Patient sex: M
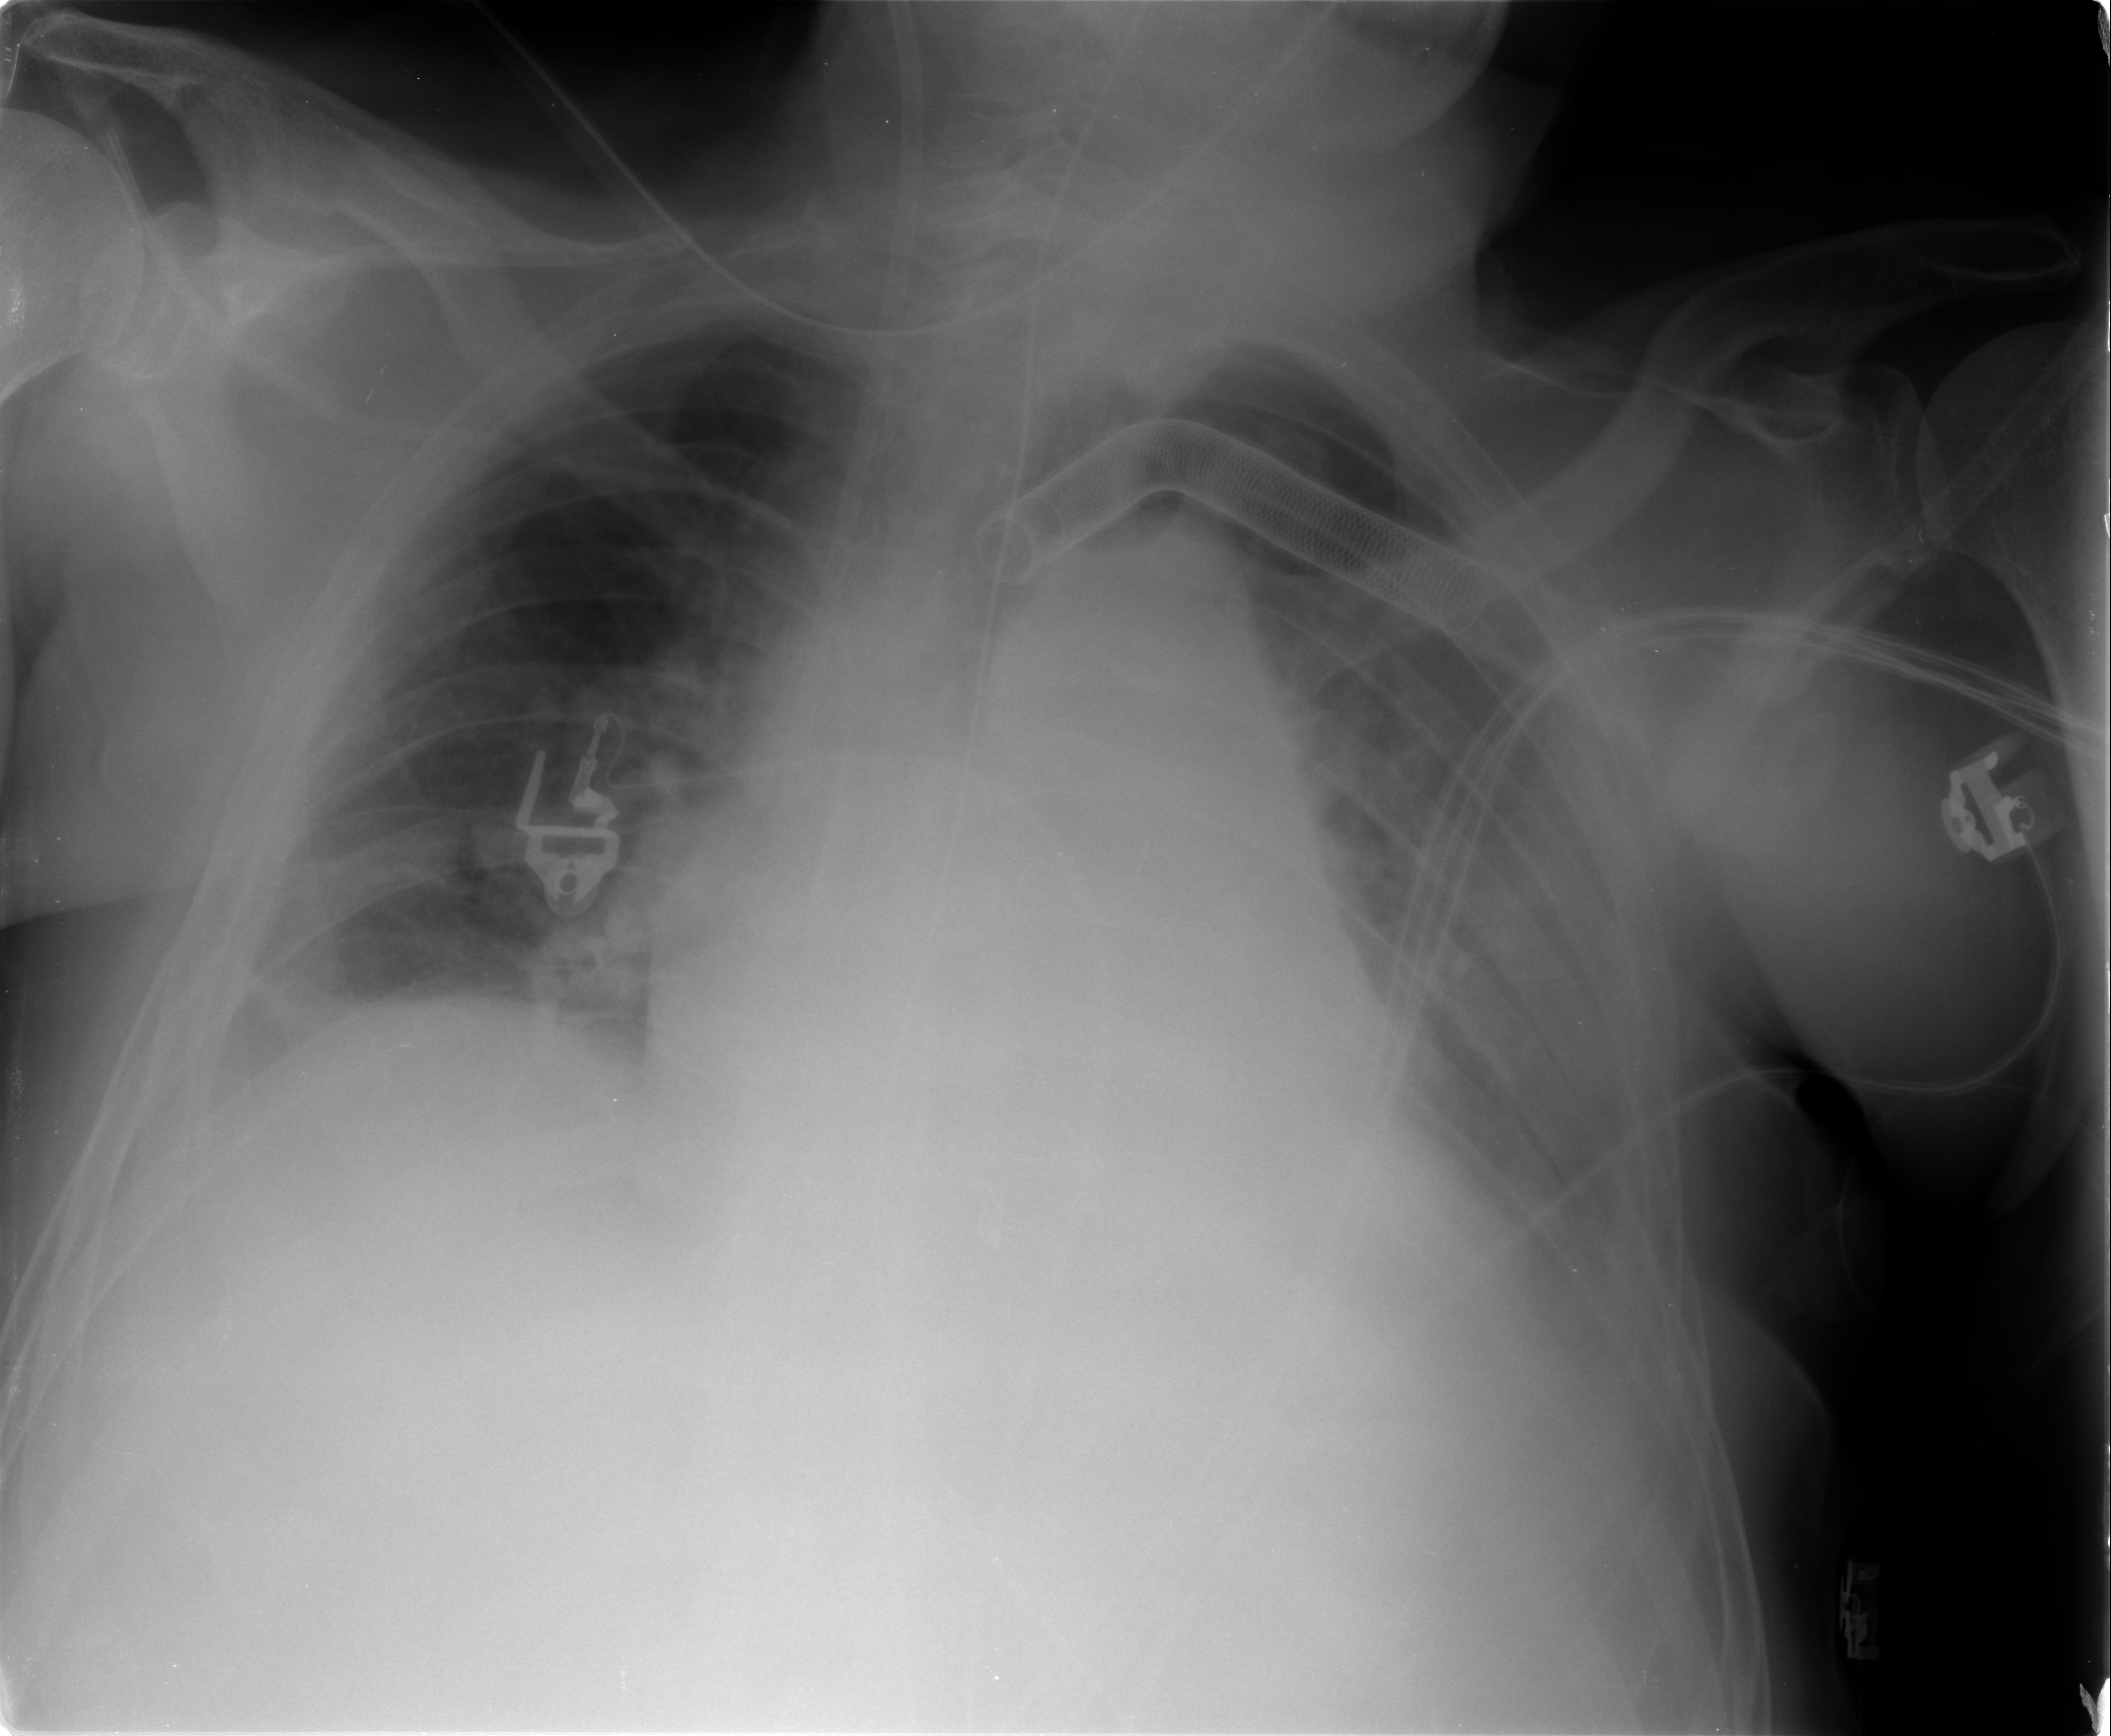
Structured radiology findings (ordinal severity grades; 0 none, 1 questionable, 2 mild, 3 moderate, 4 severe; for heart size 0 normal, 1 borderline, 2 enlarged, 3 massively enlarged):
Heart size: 2
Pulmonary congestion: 1
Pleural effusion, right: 2
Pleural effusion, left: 3
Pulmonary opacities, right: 0
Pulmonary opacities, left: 2
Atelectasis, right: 2
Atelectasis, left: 2